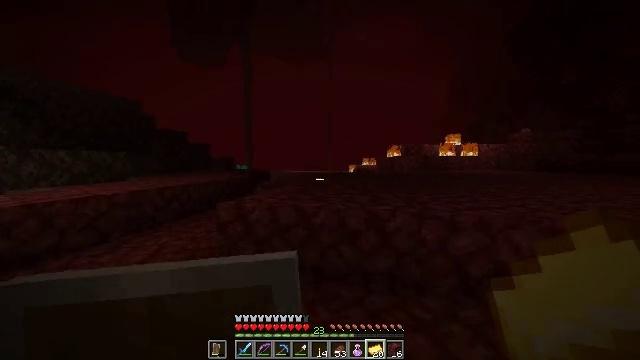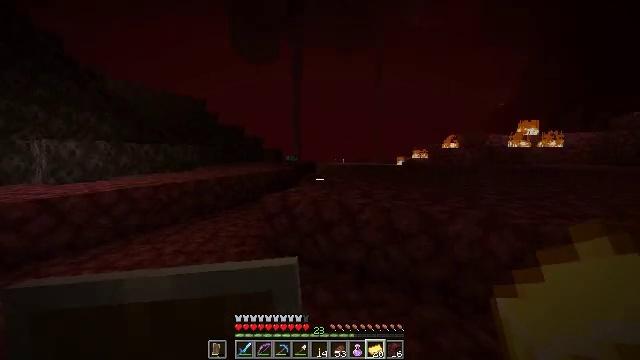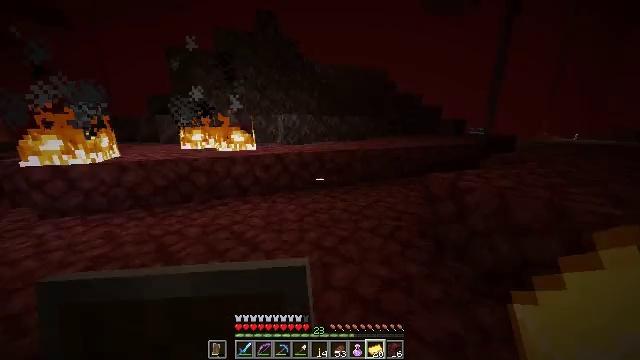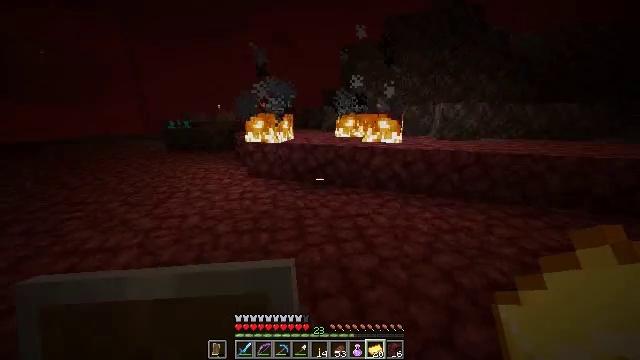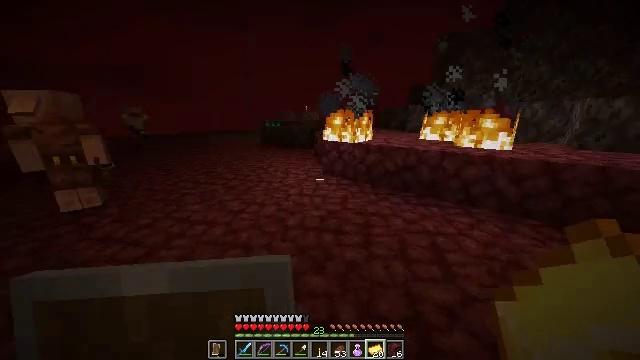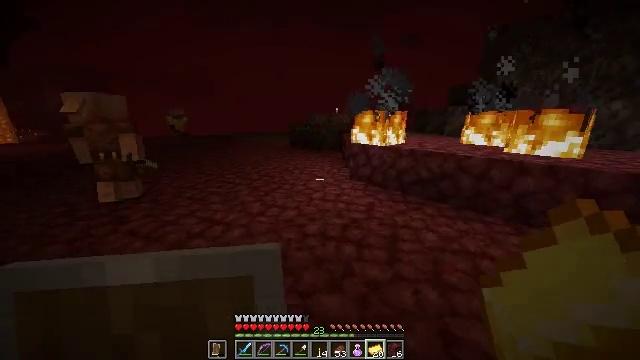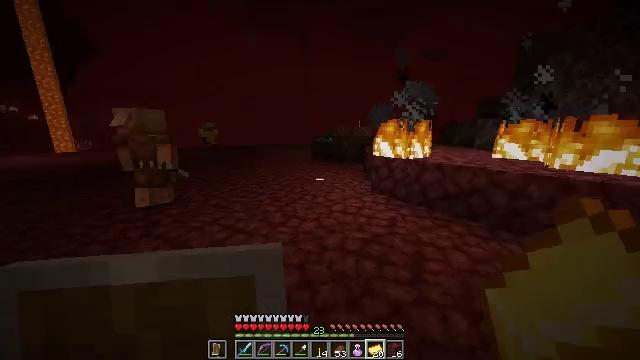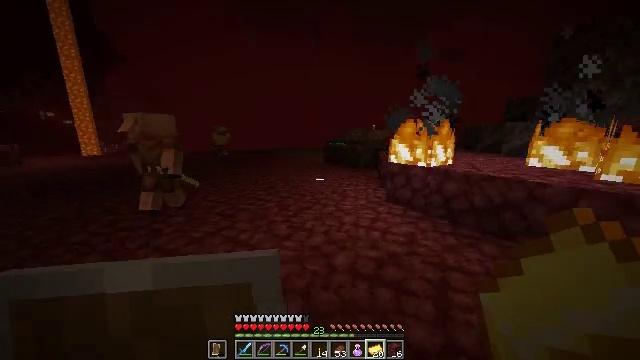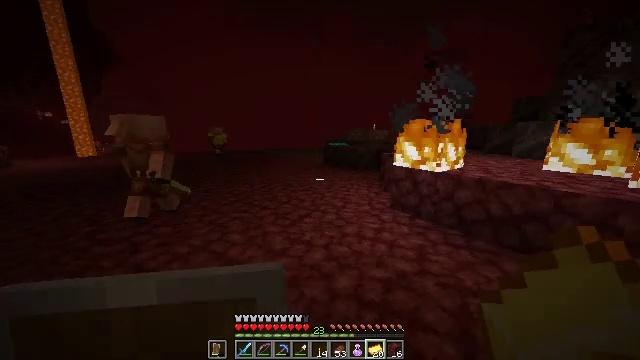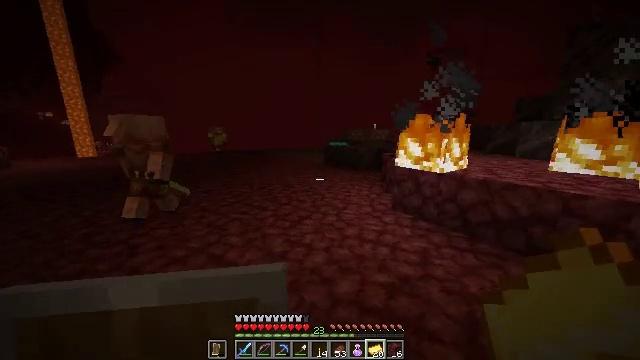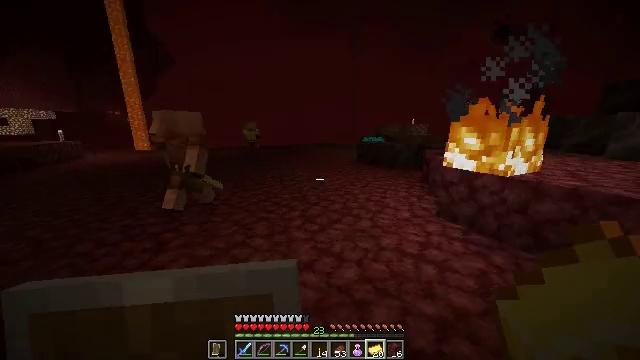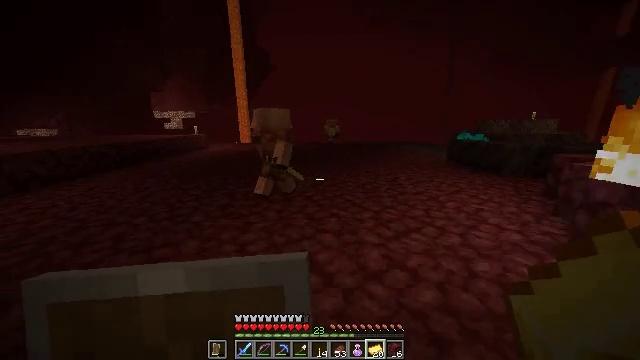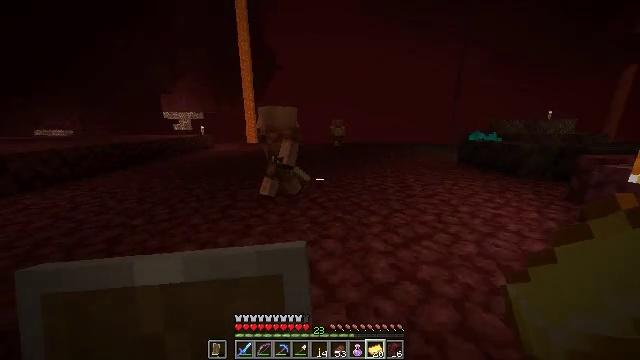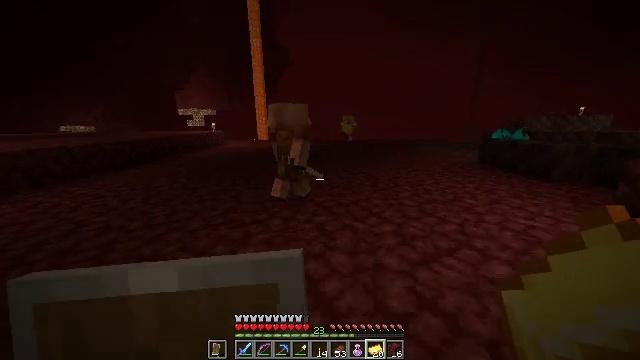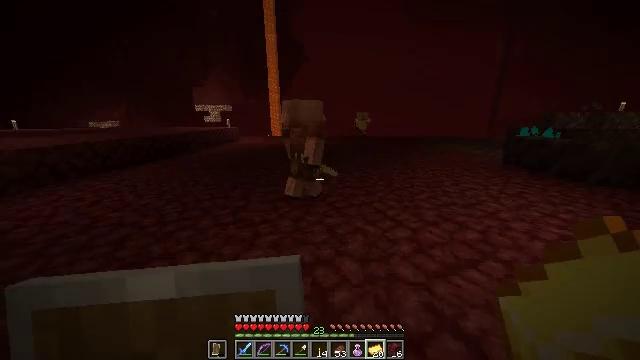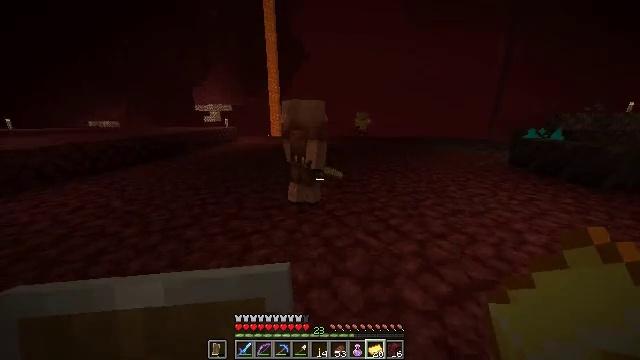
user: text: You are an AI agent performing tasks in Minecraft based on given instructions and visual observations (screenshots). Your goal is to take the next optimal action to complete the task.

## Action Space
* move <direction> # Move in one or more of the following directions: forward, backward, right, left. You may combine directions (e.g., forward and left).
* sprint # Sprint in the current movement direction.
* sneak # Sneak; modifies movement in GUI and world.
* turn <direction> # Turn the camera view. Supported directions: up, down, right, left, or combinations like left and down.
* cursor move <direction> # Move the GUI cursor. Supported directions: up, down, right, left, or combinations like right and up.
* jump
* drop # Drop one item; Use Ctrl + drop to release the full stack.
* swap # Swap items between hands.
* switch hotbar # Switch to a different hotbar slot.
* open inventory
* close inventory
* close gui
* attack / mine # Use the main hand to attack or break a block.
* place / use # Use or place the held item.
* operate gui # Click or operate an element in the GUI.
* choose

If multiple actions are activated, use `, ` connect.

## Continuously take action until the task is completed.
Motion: motion action
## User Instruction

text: Remove a gold ingot from the inventory.
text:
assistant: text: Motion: move forward, turn left and down
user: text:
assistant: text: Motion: move forward, turn left and down
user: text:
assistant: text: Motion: move forward, turn left and down
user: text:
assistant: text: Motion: move forward, turn left
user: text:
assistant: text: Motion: move forward, turn left
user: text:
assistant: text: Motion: move forward, sprint, turn left and up
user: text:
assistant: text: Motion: move forward, sprint, turn left and up
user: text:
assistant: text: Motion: move forward, sprint
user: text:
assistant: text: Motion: move forward
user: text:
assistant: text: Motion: move forward, turn left and down
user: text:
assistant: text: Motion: move forward, turn left
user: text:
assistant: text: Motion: move forward, turn left
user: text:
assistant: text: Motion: move forward, turn left
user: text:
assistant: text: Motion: move forward, turn left
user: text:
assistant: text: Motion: move forward
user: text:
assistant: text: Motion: move forward
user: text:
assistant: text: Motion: move forward
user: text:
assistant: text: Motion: move forward, turn down
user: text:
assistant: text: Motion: move forward
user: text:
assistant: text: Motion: move forward, turn down
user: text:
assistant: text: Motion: move forward, turn right and down
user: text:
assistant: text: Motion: move forward, turn right and down, drop
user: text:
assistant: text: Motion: move forward, drop
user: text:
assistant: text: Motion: move forward, drop
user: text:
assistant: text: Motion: move forward
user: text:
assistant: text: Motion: move forward
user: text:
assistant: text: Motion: move forward and move left
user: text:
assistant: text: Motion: move forward and move left
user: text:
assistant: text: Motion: move forward and move left
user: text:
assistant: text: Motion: move forward and move left